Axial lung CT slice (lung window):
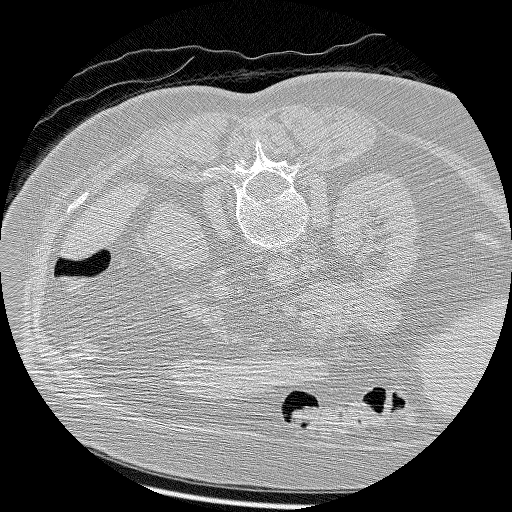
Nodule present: no